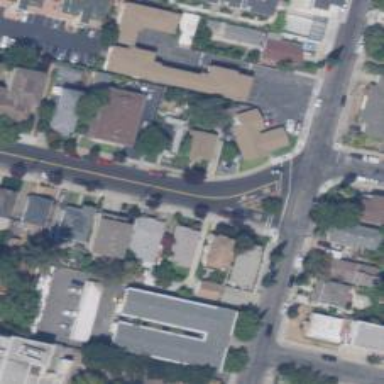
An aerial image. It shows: Residential road with sidewalk on the left.